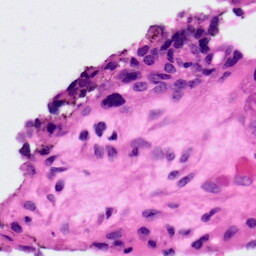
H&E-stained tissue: Ovarian